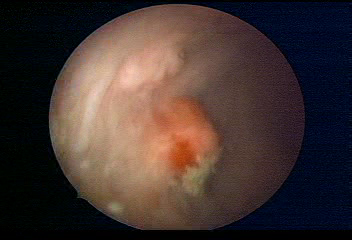
Modality: WLC
Class: Malignant
Subclass: HighGradePapillary
Lesion: L1
Stage: T1
Morphology: Papillary
Bladder cancer association: Yes
Annotated structures: Tumor